Question: I've two entities named 'Expenses' and 'ExpensesCategory' the 'Expenses' has a relationship with 'CategoryExpenses' with following attributes-
name-expenseCategory, Destination - ExpensesCategory, inverse - expense.
the 'ExpensesCategory' has an attribute named expenseCategory of string type and 'Expenses' has an attribute named amount.
Now i want to fetch expenses Grouped by expenseCategory with sum on amount.
here is my code
'''
NSSortDescriptor *sortTitle =[NSSortDescriptor sortDescriptorWithKey:@"addedTimestamp"
ascending:YES];
NSArray *sortDescriptors = [NSArray arrayWithObjects:sortTitle, nil];
NSFetchRequest *fetchRequest = [[NSFetchRequest alloc] init];
NSEntityDescription *entity = [NSEntityDescription entityForName:@"Expense"
inManagedObjectContext:context];
NSPredicate *predicate;
predicate =[NSPredicate predicateWithFormat:@"(addedTimestamp <= %@) AND (addedTimestamp >= %@)",currentDate, endDate];
NSAttributeDescription* amtDescription = [entity.attributesByName objectForKey:@"amount"];
NSRelationshipDescription* nameDesc = [entity.relationshipsByName objectForKey:@"expenseCategory"];
NSExpression *keyPathExpression = [NSExpression expressionForKeyPath: @"amount"];
NSExpression *countExpression = [NSExpression expressionForFunction: @"sum:"
arguments: [NSArray arrayWithObject:keyPathExpression]];
NSExpressionDescription *expressionDescription = [[NSExpressionDescription alloc] init];
[expressionDescription setName: @"Sum"];
[expressionDescription setExpression: countExpression];
[expressionDescription setExpressionResultType: NSDecimalAttributeType];
[fetchRequest setPropertiesToFetch:[NSArray arrayWithObjects:amtDescription, expressionDescription, nameDesc, nil]];
[fetchRequest setPropertiesToGroupBy:[NSArray arrayWithObject:nameDesc]];
[fetchRequest setResultType:NSDictionaryResultType];
[fetchRequest setEntity:entity];
[fetchRequest setPredicate:predicate];
[fetchRequest setSortDescriptors:sortDescriptors];
[context executeFetchRequest:fetchRequest error:&error];
'''
But when i run i got 'Terminating app due to uncaught exception 'NSInvalidArgumentException', reason: 'Attribute/relationship description names passed to setPropertiesToFetch: must match name on fetch entity'
Any help would be appreciated.
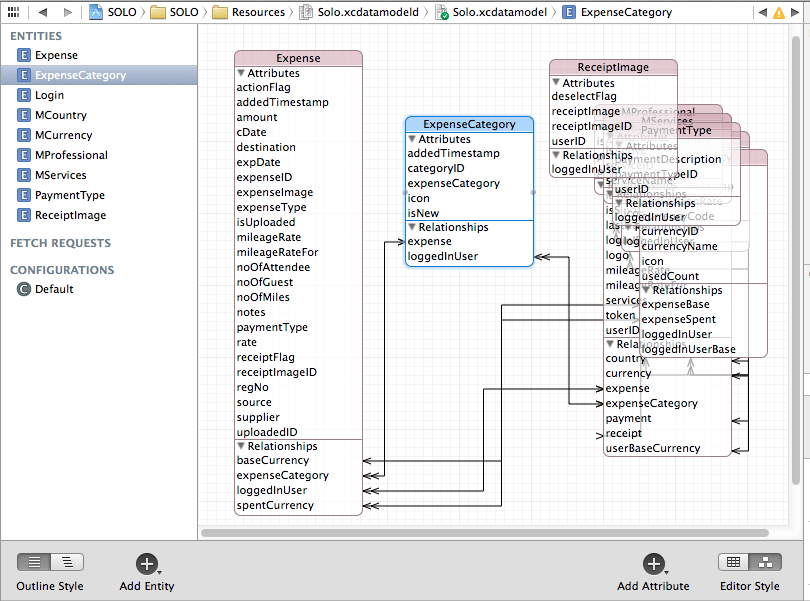
Answer: Here is the answer to your question.
'''
NSEntityDescription *entity = [NSEntityDescription entityForName:@"ExpenseCategory" inManagedObjectContext:context];
NSFetchRequest *fetchRequest = [[NSFetchRequest alloc] init];
[fetchRequest setEntity:entity];
NSError *error;
fetchRequest.predicate =[NSPredicate predicateWithFormat:@"(addedTimestamp <= %@) AND (addedTimestamp >= %@)",currentDate, endDate];
NSSortDescriptor *sortTitle =[NSSortDescriptor sortDescriptorWithKey:@"addedTimestamp" ascending:YES];
fetchRequest.sortDescriptors = [NSArray arrayWithObjects:sortTitle, nil];
NSExpressionDescription *ex = [[NSExpressionDescription alloc] init];
[ex setExpression:[NSExpression expressionWithFormat:@"@sum.expense.amount"]];
[ex setName:@"Sum"];
[ex setExpressionResultType:NSDecimalAttributeType];
[fetchRequest setPropertiesToFetch:[NSArray arrayWithObjects:@"expenseCategory", ex, nil]];
[fetchRequest setPropertiesToGroupBy:[NSArray arrayWithObject:@"expenseCategory"]];
[fetchRequest setResultType:NSDictionaryResultType ];
// Execute the fetch.
NSArray *matchingObjects = [context executeFetchRequest:fetchRequest error:&error];
if ([matchingObjects lastObject]) {
for (id expenseCategory in matchingObjects) {
NSLog(@"%@", expenseCategory);
}
}
'''
If you are wanting to filter by Expense addedTime and not the ExpenseCategory addedTime, then change the predicate to:
'''
fetchRequest.predicate =[NSPredicate predicateWithFormat:@"(expense.addedTimestamp <= %@) AND (expense.addedTimestamp >= %@)",currentDate, endDate];
'''